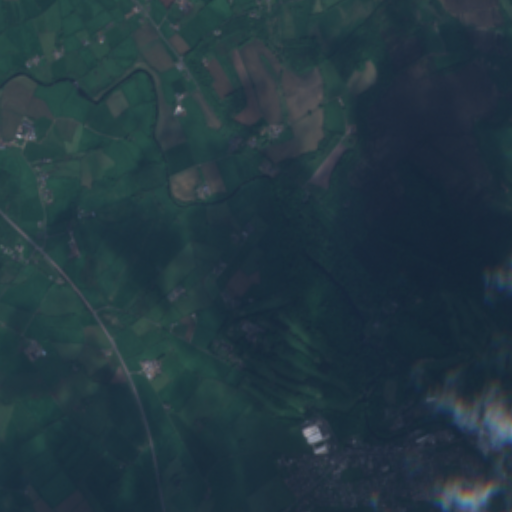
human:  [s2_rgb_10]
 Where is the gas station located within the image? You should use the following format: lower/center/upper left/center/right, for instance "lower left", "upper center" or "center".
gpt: The gas station is located in the lower center of the image.
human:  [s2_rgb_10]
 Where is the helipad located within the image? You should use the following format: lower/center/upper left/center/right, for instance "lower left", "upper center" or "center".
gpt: The helipad is located in the lower right of the image.
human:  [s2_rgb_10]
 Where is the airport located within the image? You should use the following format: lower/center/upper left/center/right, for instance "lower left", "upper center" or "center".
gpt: There is no airport in the image.